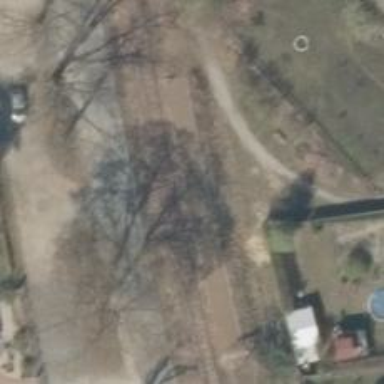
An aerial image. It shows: Railway station.